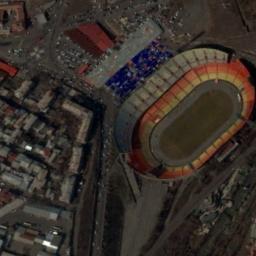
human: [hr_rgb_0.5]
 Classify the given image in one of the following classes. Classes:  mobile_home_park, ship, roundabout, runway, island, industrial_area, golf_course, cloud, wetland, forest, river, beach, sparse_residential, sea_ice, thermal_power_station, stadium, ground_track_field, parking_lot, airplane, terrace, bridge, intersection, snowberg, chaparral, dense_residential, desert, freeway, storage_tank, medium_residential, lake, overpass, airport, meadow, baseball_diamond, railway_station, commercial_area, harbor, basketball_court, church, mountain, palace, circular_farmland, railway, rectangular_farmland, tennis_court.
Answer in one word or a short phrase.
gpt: stadium